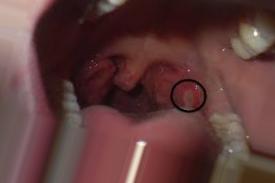
Condition: Mouth Ulcer